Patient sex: M
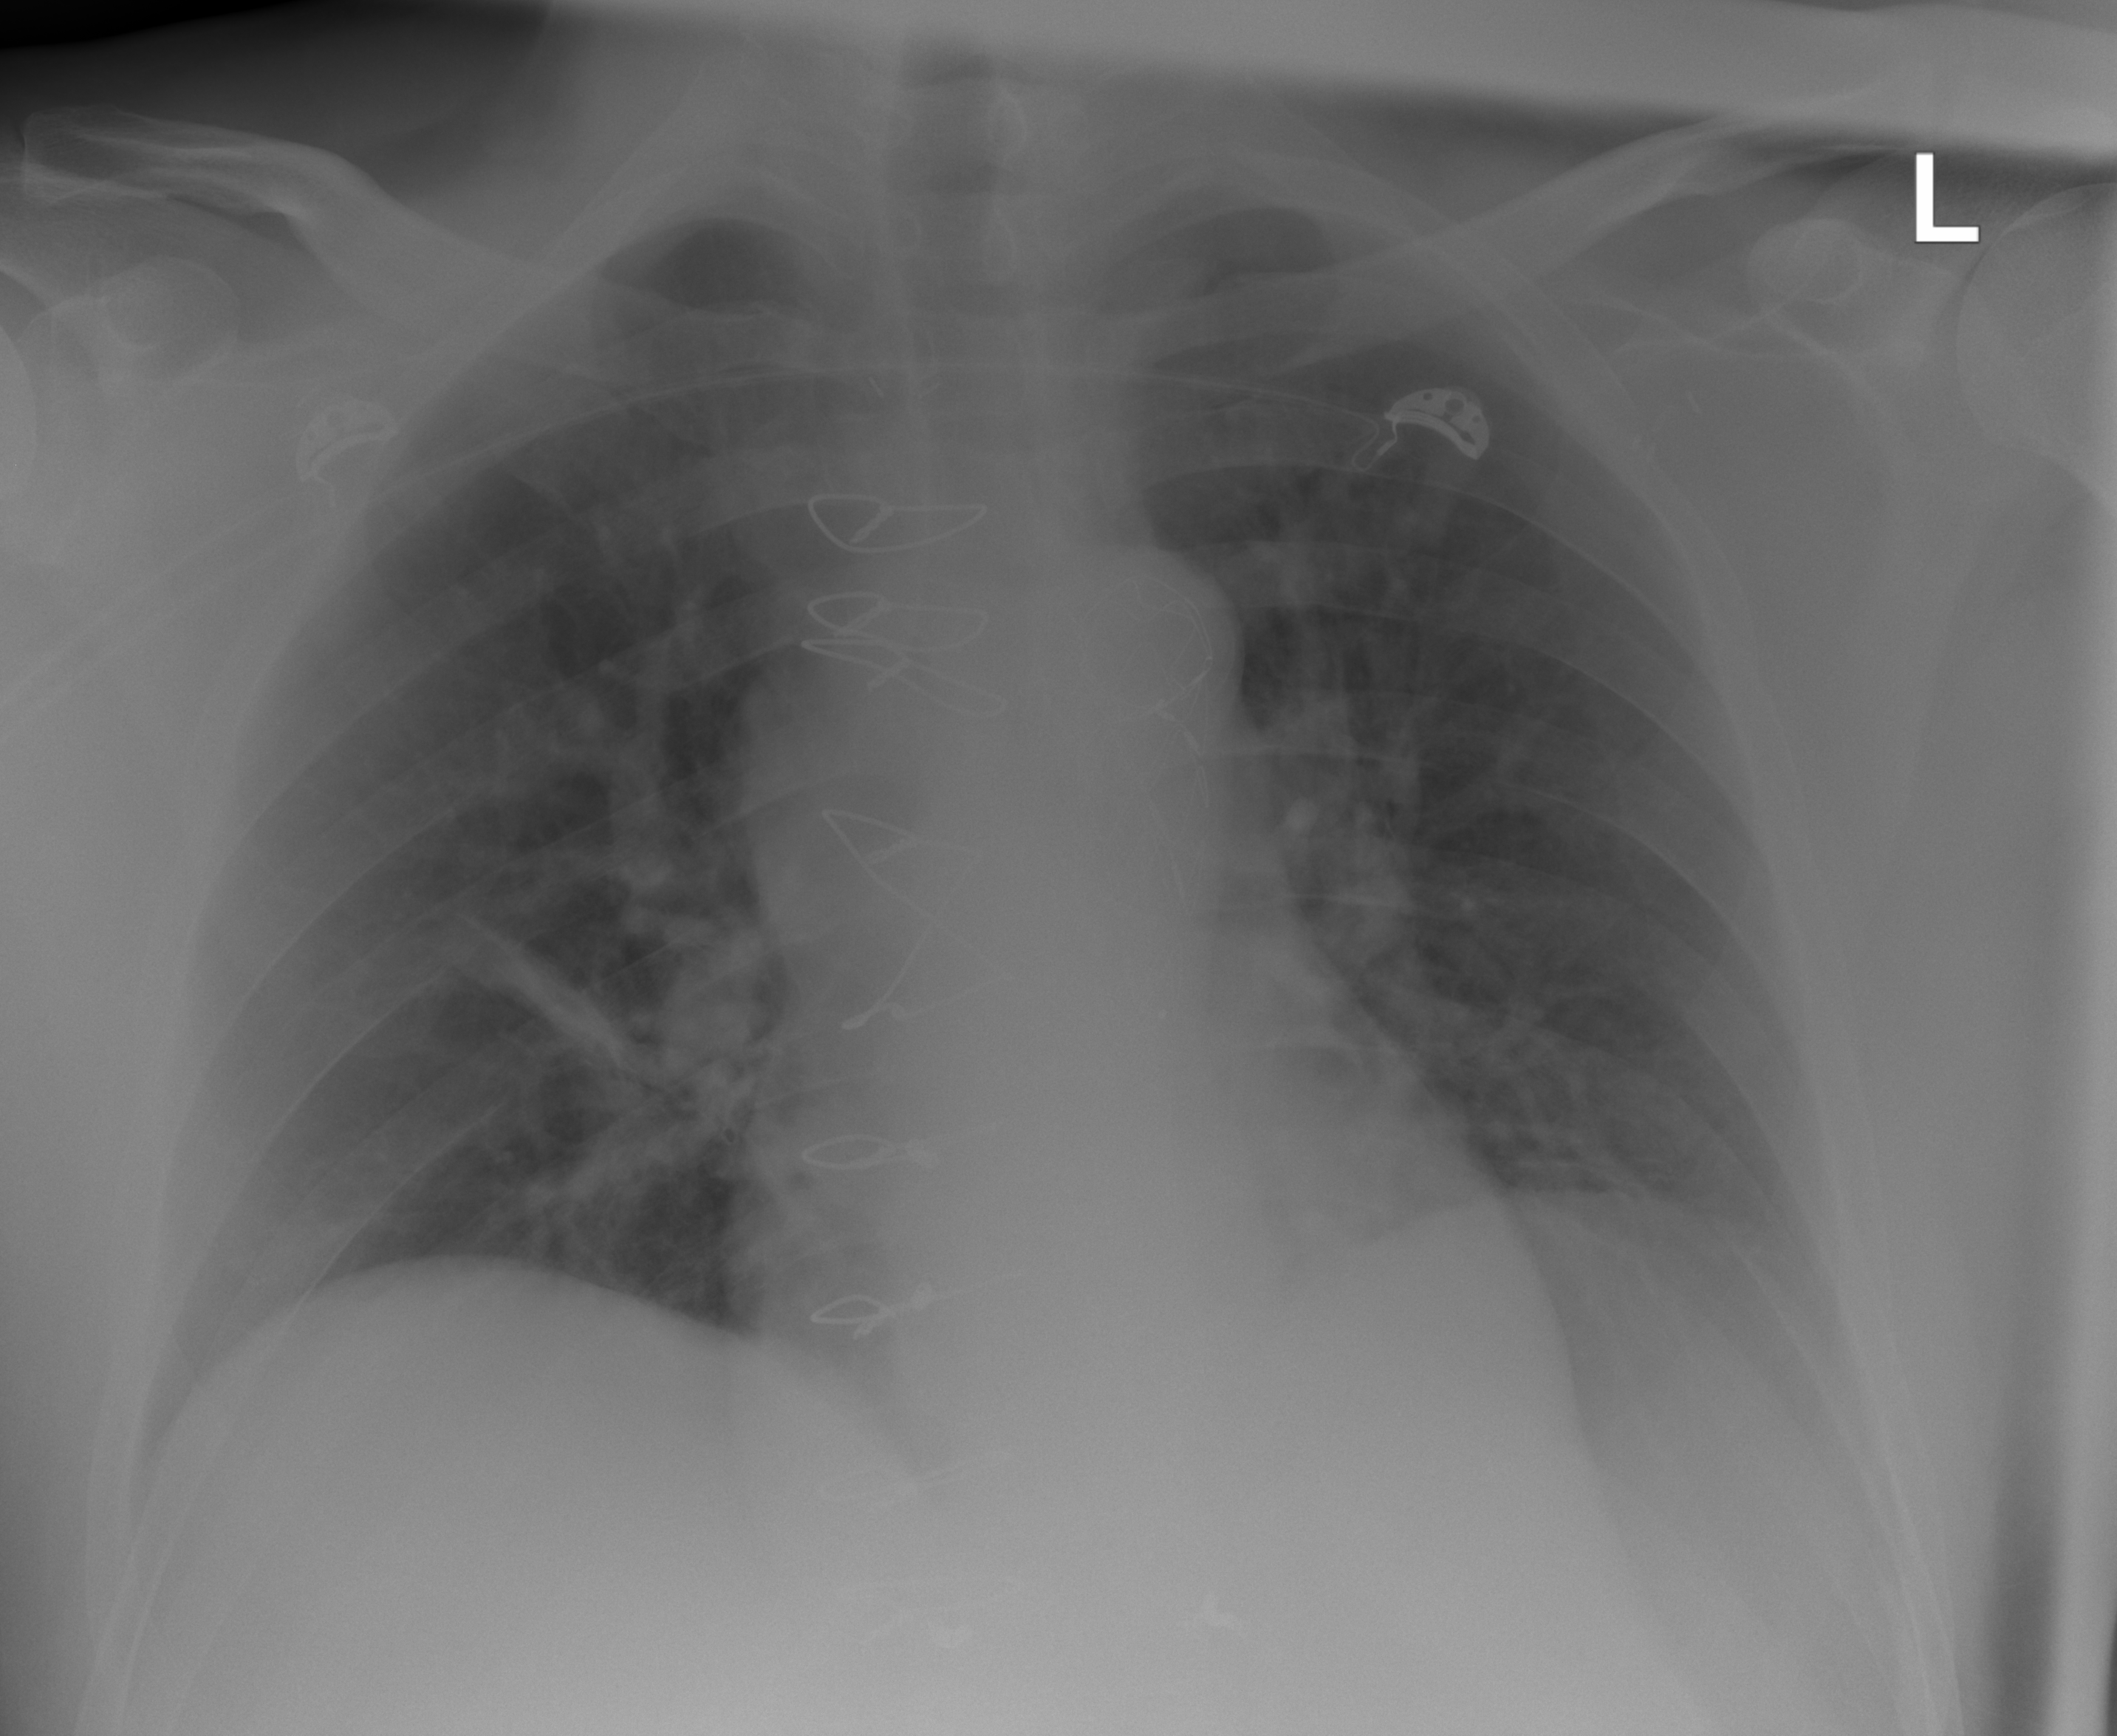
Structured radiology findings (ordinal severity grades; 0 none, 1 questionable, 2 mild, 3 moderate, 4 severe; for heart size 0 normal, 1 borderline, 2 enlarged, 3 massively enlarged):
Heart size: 0
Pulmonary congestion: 2
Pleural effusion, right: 0
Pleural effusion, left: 0
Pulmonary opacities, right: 2
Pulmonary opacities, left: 2
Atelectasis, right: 2
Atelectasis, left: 0